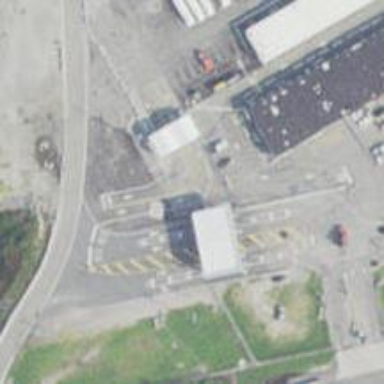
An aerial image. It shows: Service road passing through building tunnel.